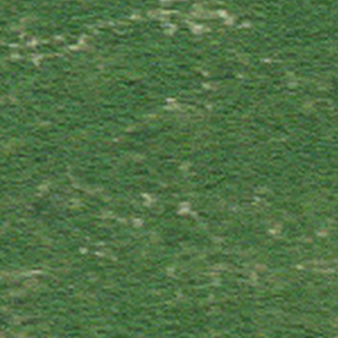
Label: other